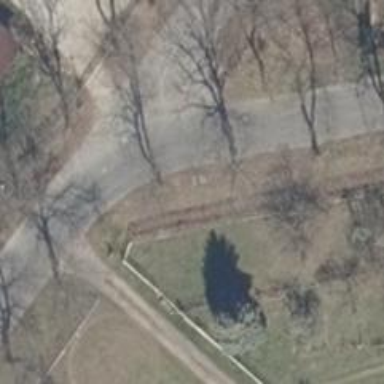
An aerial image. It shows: Residential road with asphalt surface.